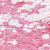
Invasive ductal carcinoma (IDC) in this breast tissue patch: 0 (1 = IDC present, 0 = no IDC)